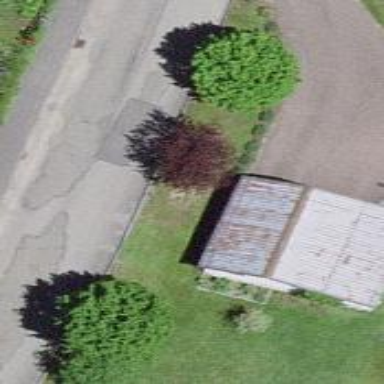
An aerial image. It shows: Garage.